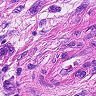
Metastatic tissue present: yes